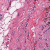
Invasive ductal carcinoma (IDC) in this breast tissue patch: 0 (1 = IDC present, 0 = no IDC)